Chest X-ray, AP view. Patient: 44 years old, sex F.
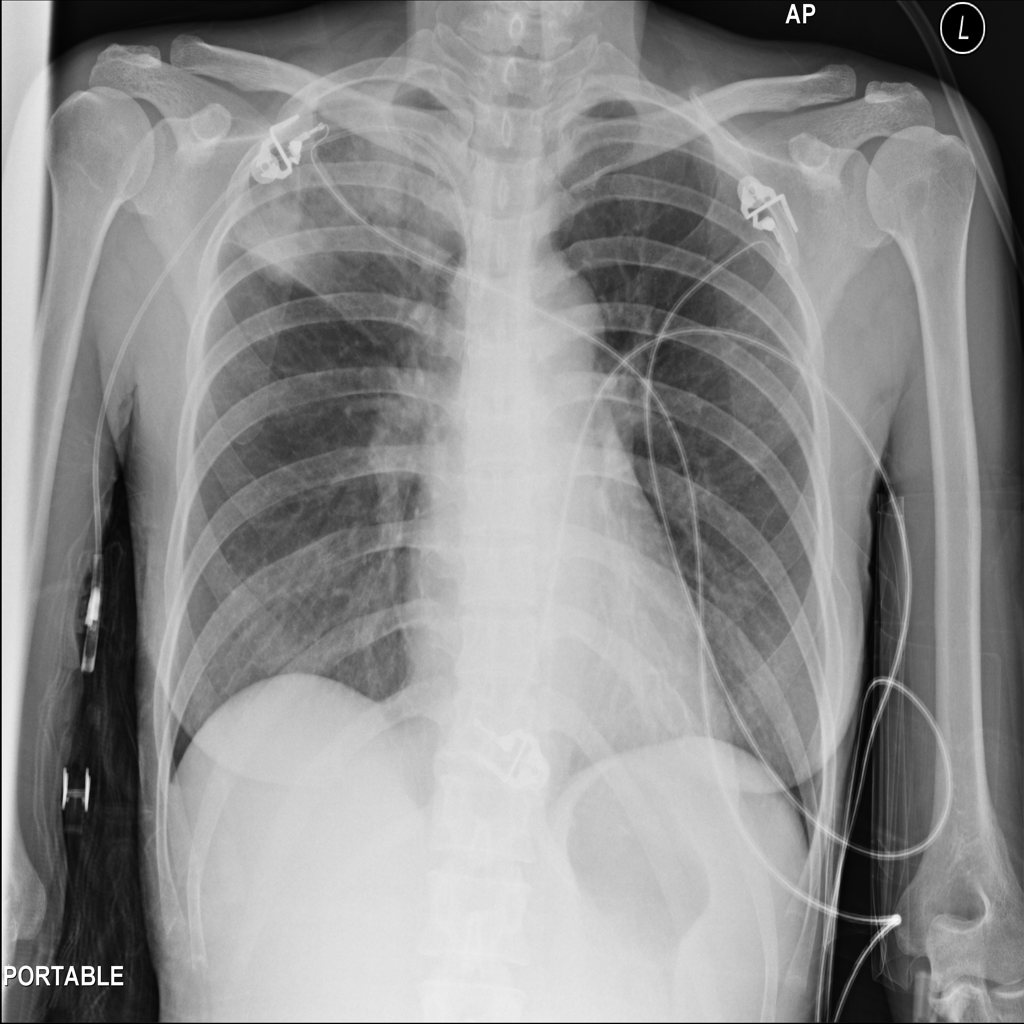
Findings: No Finding